Chest X-ray. View position: PA
Patient age: 56
Patient sex: M
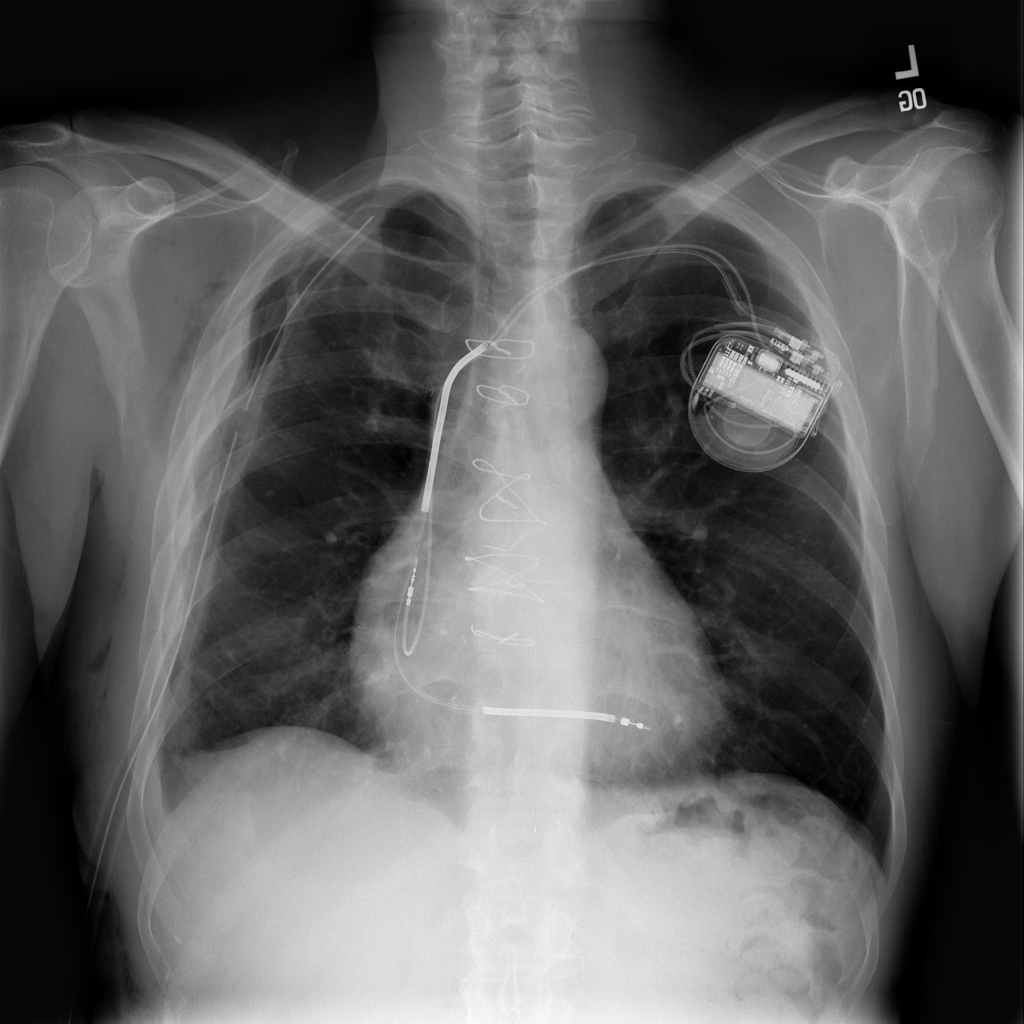
Finding: Pneumothorax